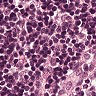
Metastatic tissue present: no